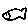
Label: fish